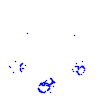
Particle: proton